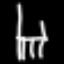
Label: chair